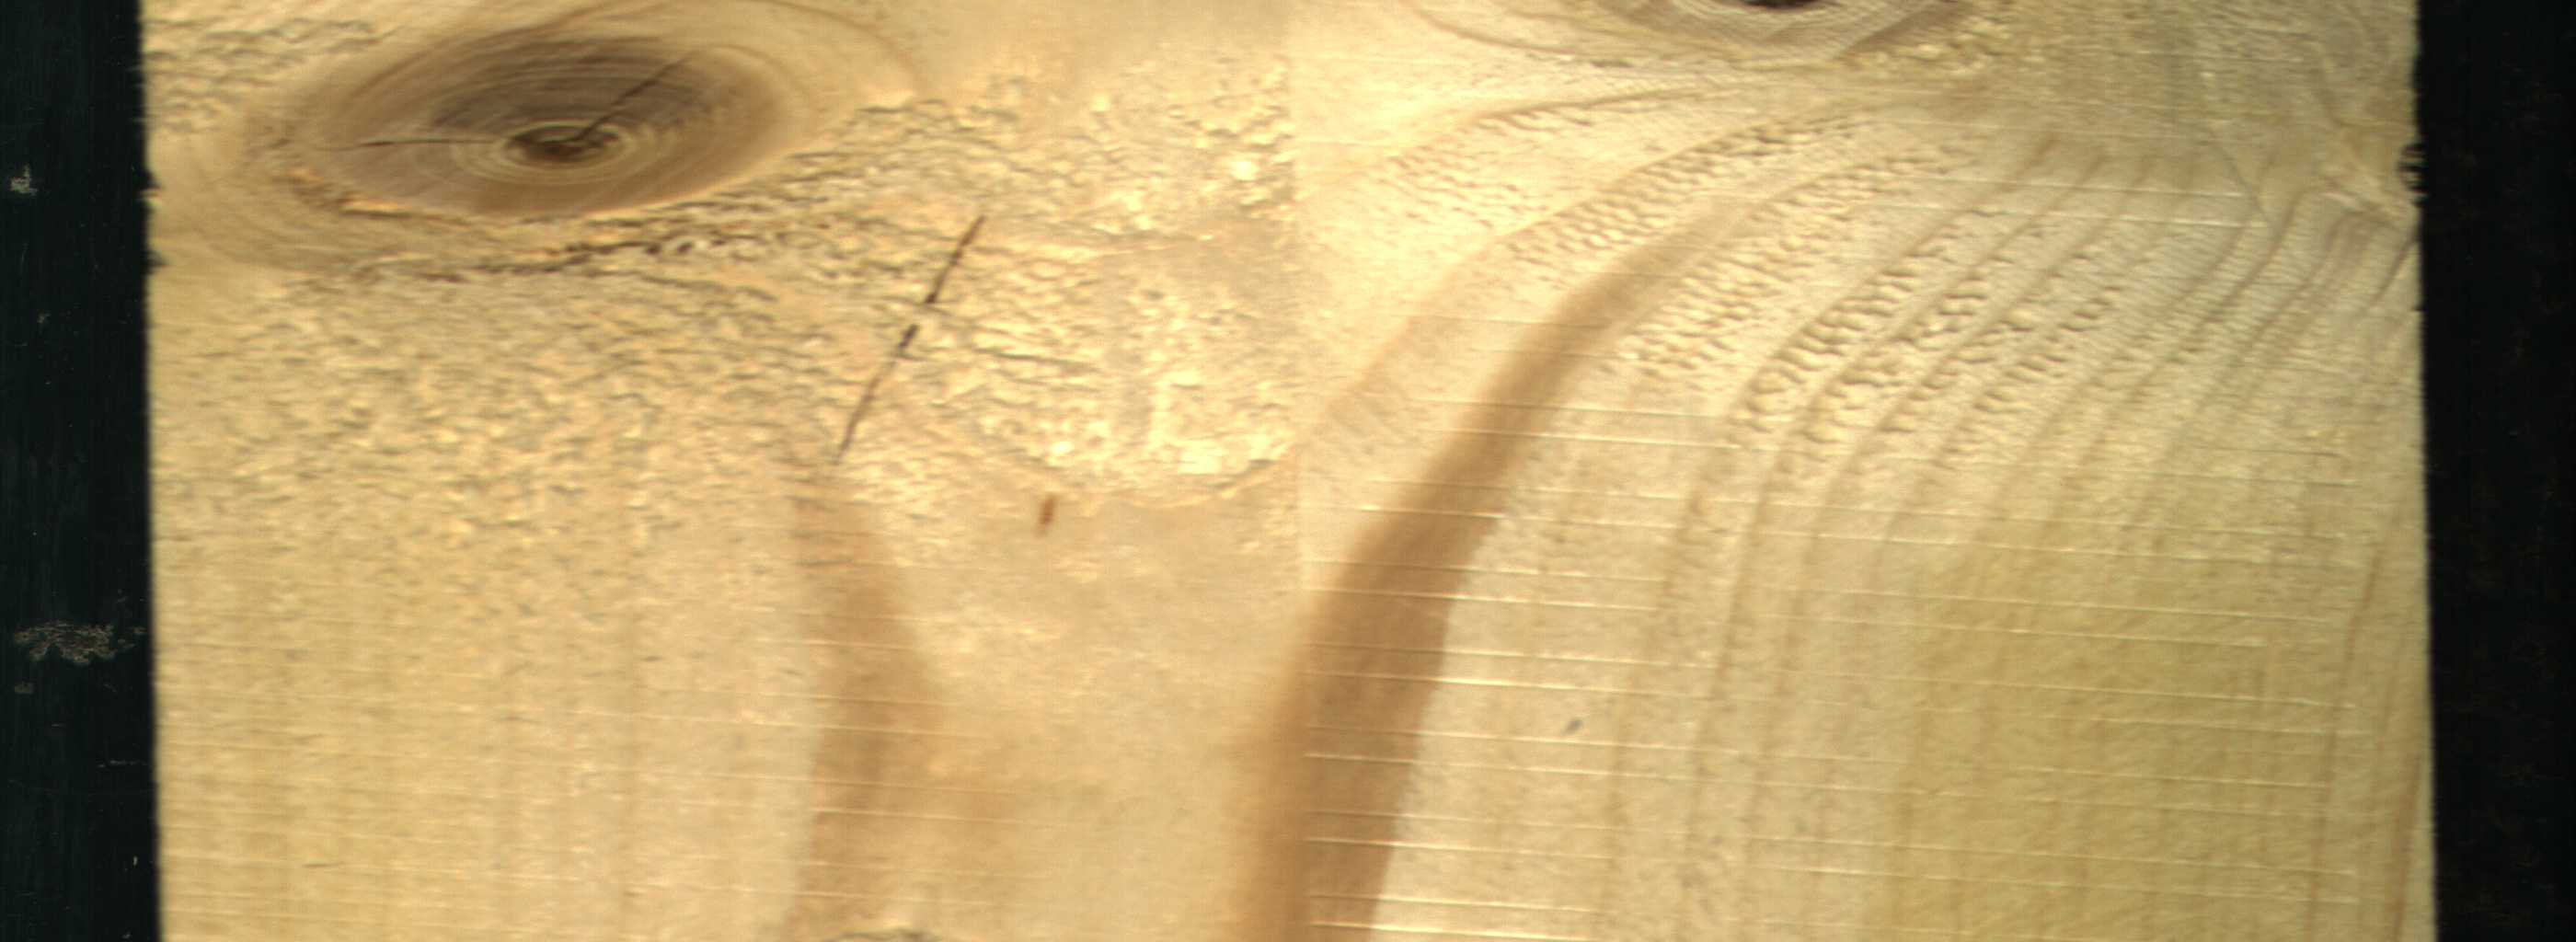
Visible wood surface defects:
resin
Quartzity
Quartzity
Quartzity
knot_with_crack
knot_with_crack